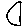
Label: moon